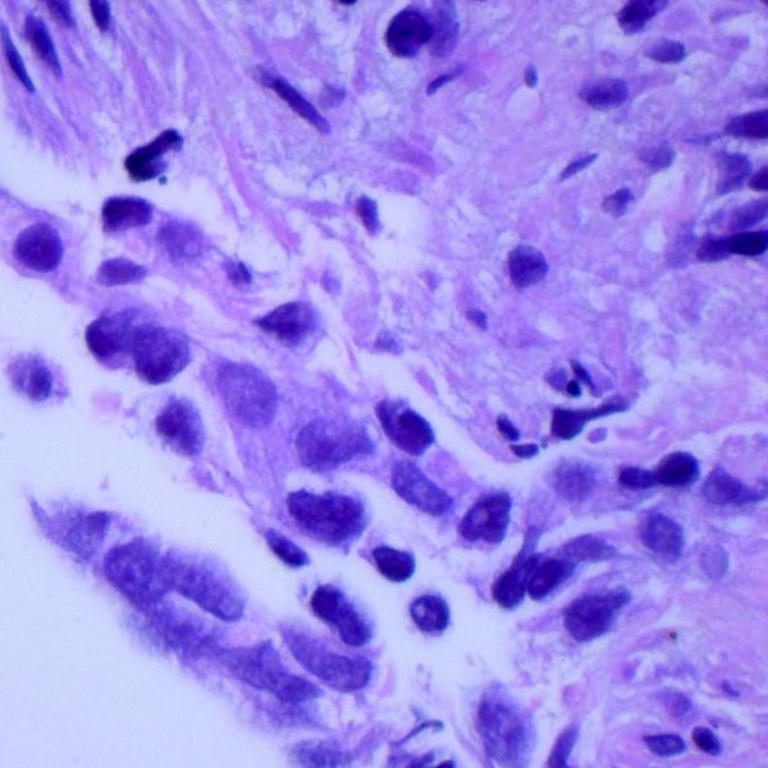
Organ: lung
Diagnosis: adenocarcinomas